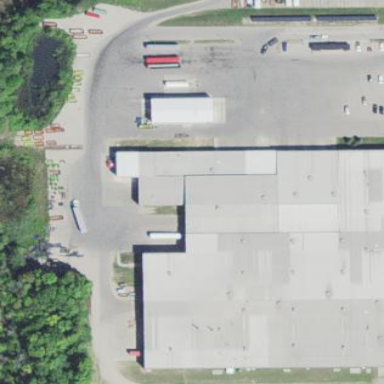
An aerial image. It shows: Waste transfer station building.